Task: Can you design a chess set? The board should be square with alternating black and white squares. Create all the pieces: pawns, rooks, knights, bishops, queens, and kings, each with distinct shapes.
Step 5065:
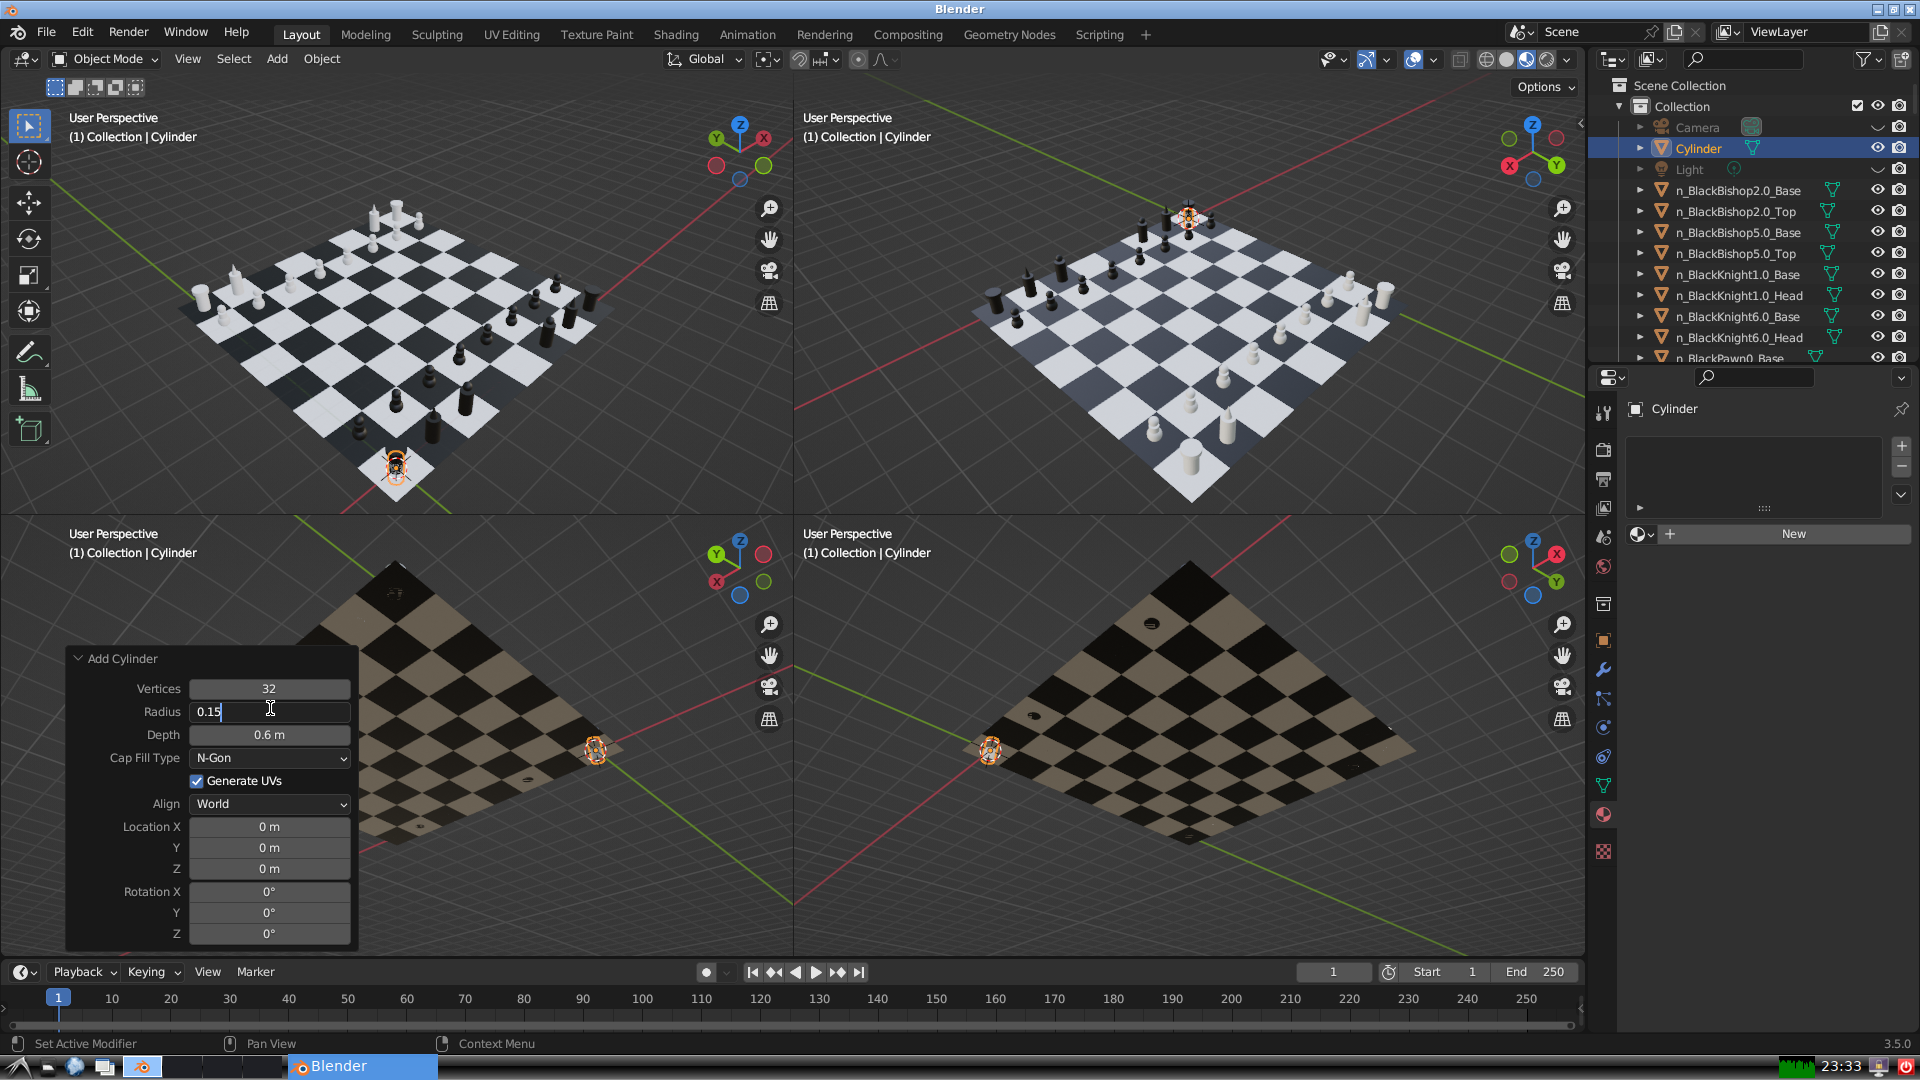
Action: {"key_press": ['Return']}